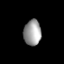
Tissue: lung
Cell type: Myeloid cells
Senescence score: 0.6702
Nuclear area (px): 434
Mean DAPI intensity: 157.124